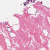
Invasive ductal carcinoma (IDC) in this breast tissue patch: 0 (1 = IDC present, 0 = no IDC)